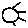
Label: sun